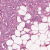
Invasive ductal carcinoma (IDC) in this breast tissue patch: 1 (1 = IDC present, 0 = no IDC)